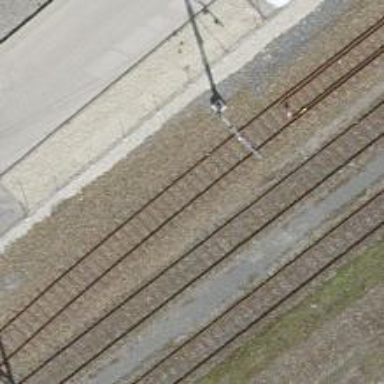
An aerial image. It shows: Narrow-gauge railway service yard with 1 track. The railway is electrified with contact line.